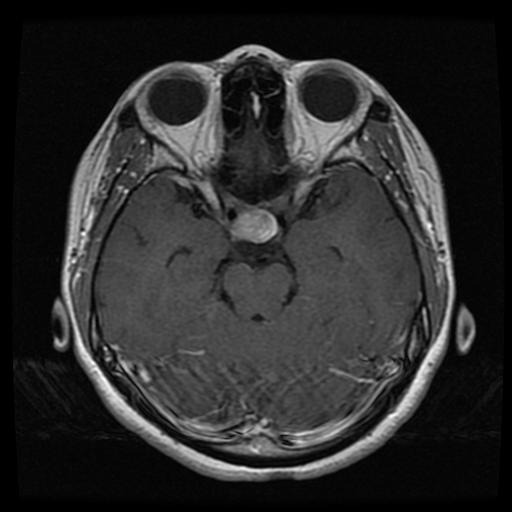
Label: pituitary